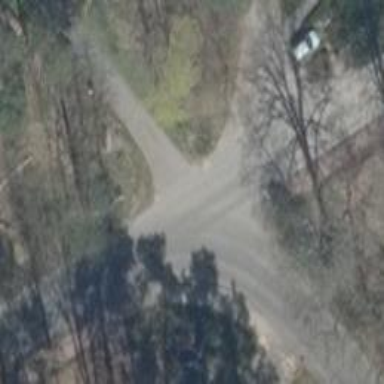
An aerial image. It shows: Road with "give way" sign.